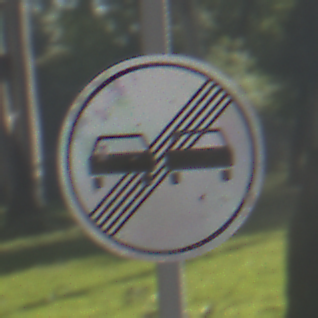
Verkehrszeichen: EndeUeberholverbot
Umgebung: Outdoor, Nature
Tageszeit: MorningAfternoon
Wetter: Clear
Licht: Natural
Jahreszeit: NotSpecified
Kontrast: HighContrast